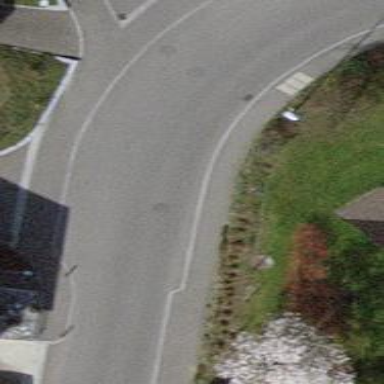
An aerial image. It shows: Residential road with asphalt surface. Both sides have sidewalks.